Field crop: maize
Growth stage: 2
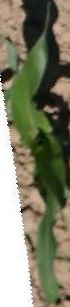
Species: maize